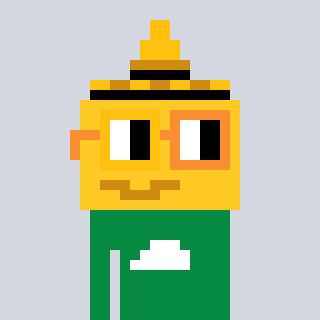
a pixel art character with square yellow and orange glasses, a mustard-shaped head and a green-colored body on a cool background